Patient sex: F
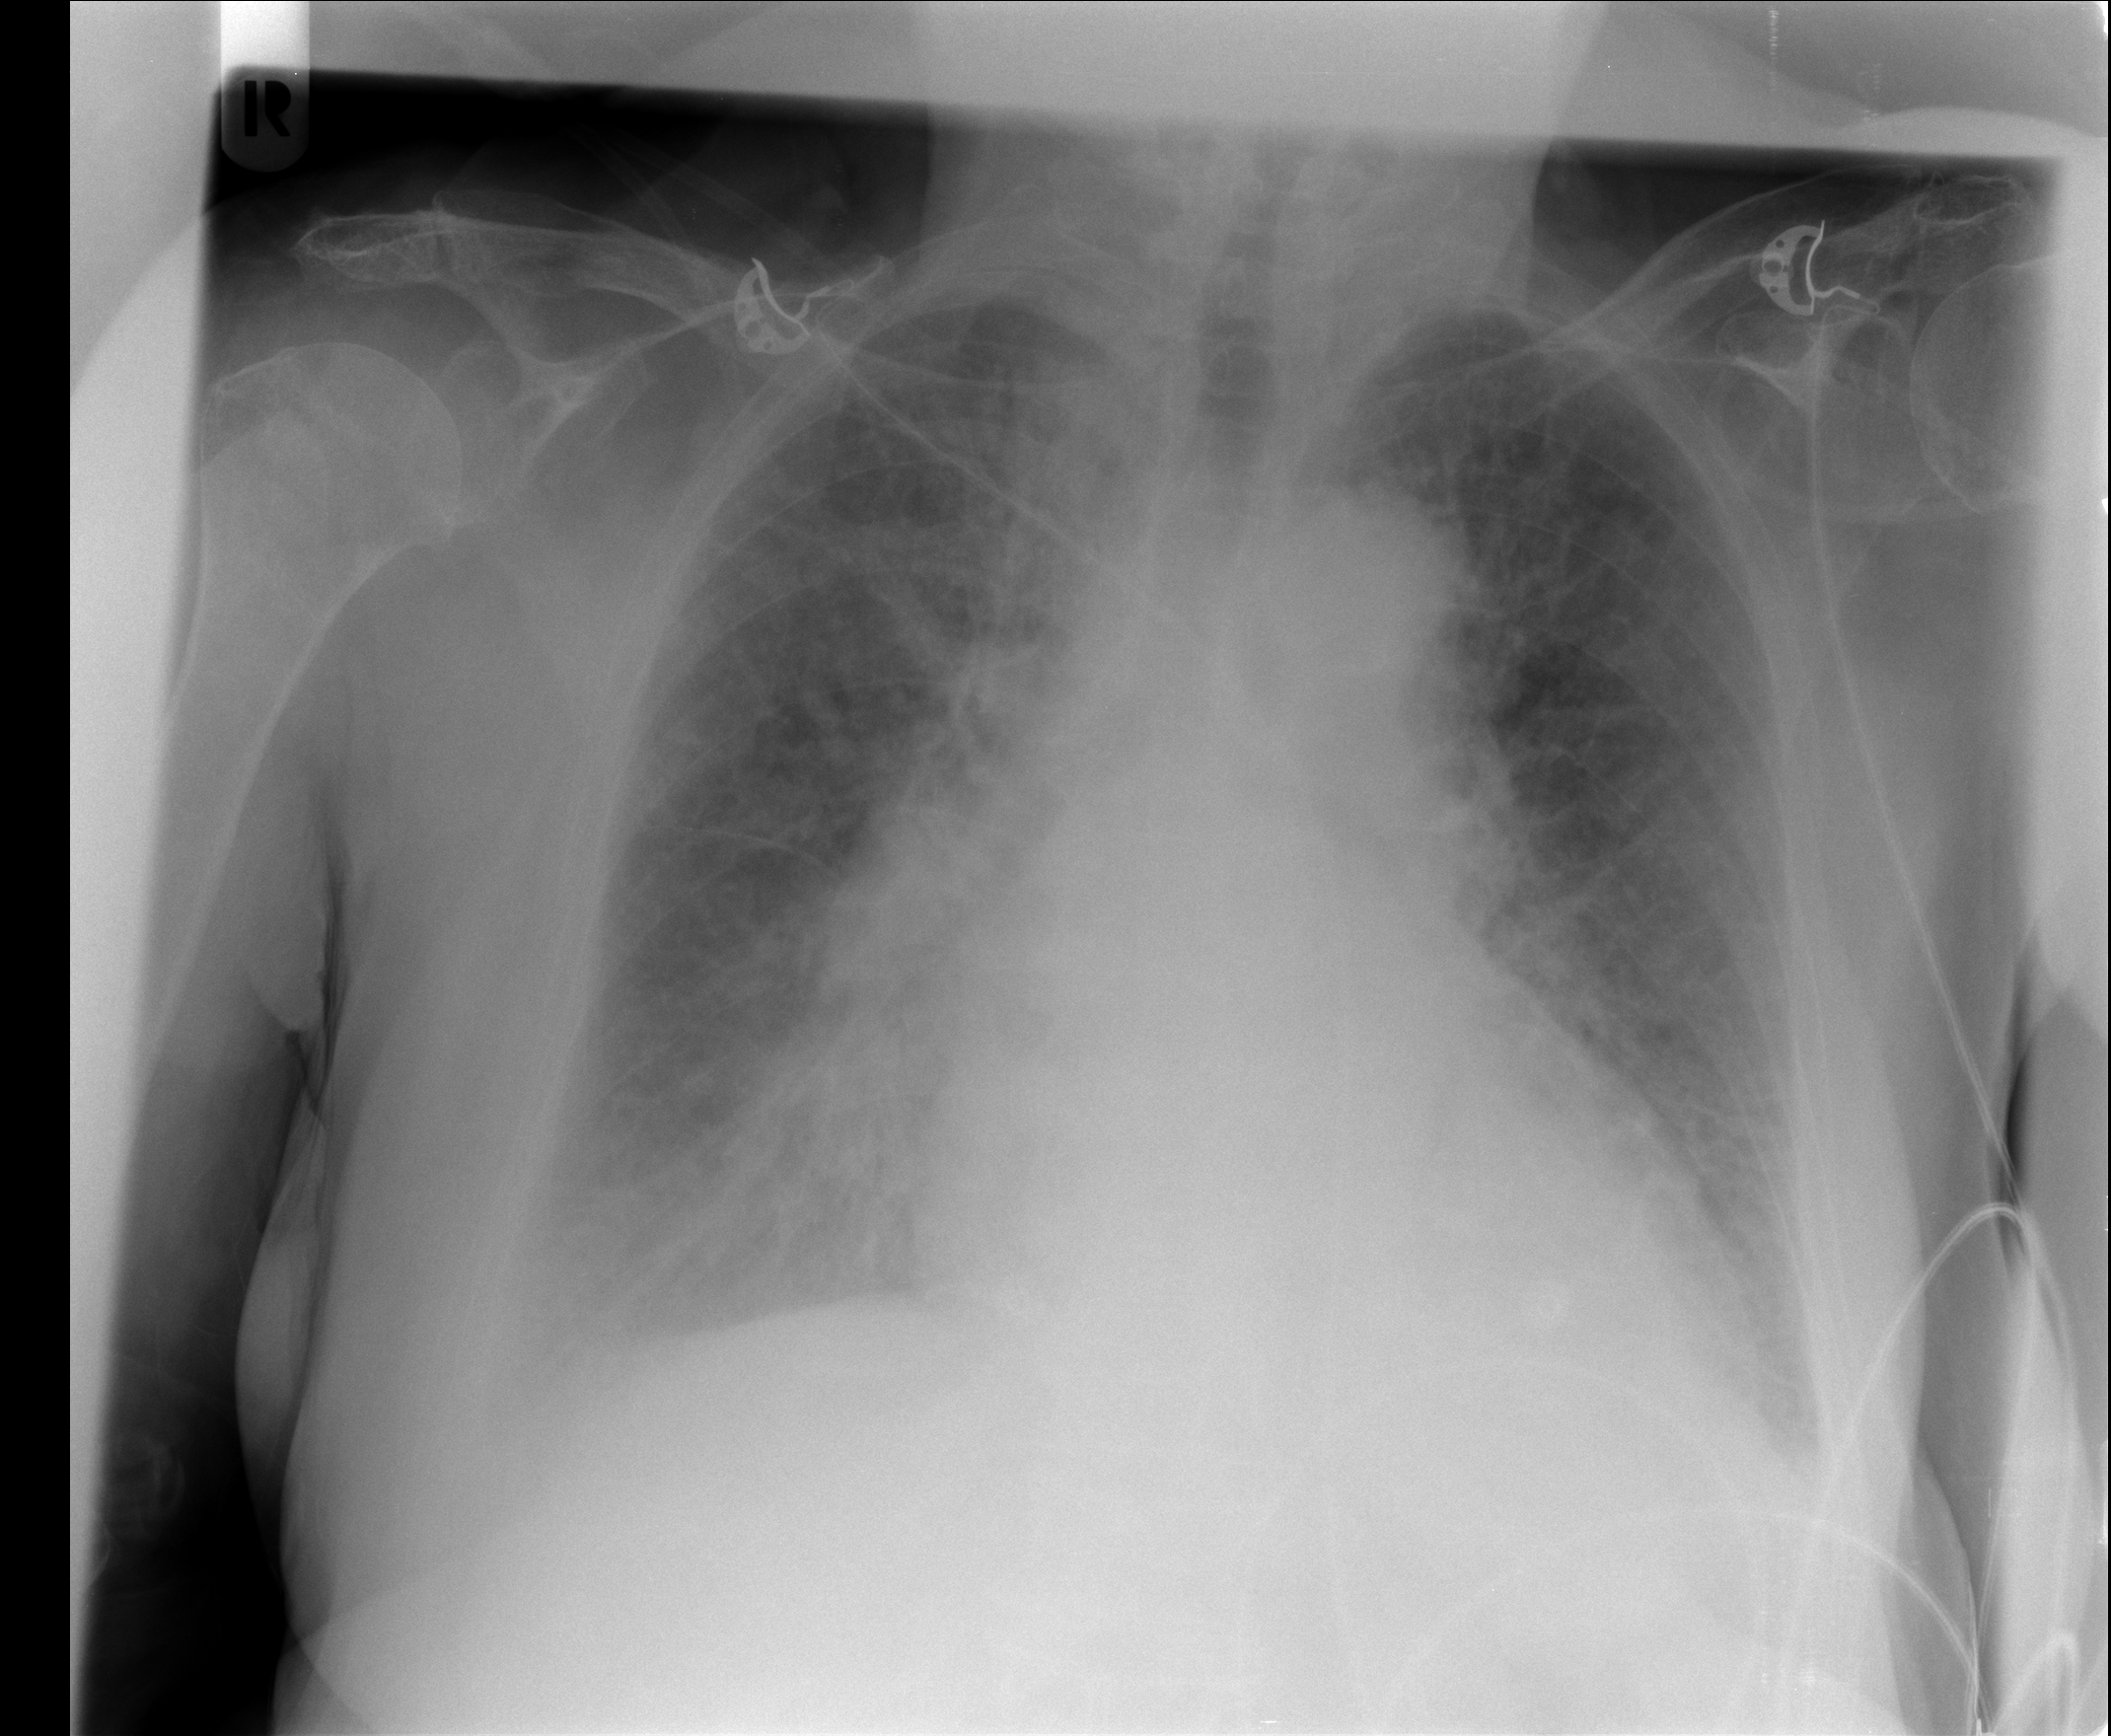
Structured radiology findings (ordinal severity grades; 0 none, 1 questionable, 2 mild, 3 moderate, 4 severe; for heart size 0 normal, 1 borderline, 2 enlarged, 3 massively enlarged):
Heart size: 2
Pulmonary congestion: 3
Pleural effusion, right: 3
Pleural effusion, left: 2
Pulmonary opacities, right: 3
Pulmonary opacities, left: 3
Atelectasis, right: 3
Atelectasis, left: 2